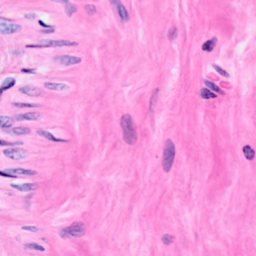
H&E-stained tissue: Breast